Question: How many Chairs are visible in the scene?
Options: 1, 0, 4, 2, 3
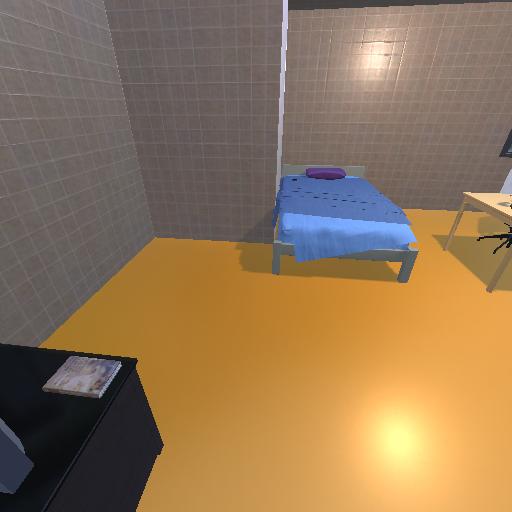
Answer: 1